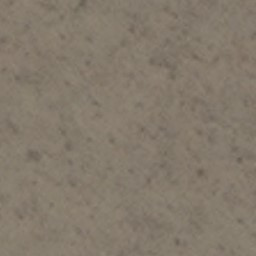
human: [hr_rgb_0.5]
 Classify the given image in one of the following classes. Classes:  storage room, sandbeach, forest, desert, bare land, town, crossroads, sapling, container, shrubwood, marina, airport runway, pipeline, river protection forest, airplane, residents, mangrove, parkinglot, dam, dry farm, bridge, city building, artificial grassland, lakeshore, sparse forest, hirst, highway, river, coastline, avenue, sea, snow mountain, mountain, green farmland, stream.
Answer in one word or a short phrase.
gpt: bare land